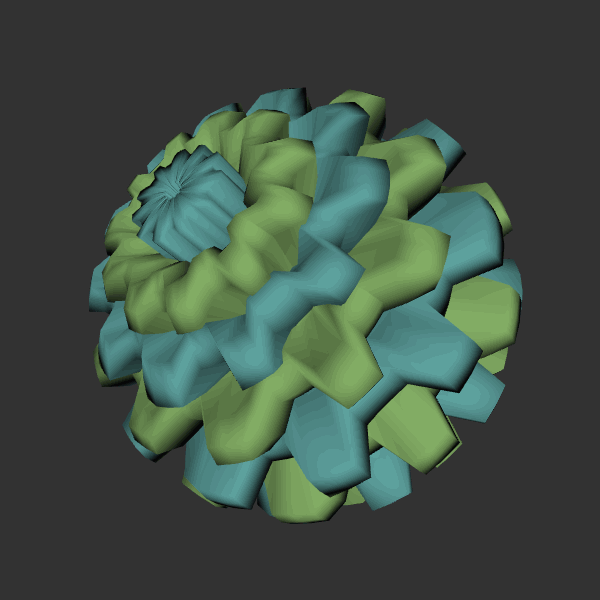
Background: dark